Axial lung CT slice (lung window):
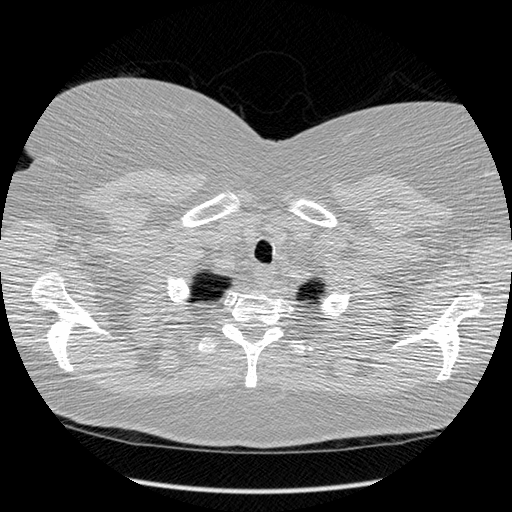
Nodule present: no